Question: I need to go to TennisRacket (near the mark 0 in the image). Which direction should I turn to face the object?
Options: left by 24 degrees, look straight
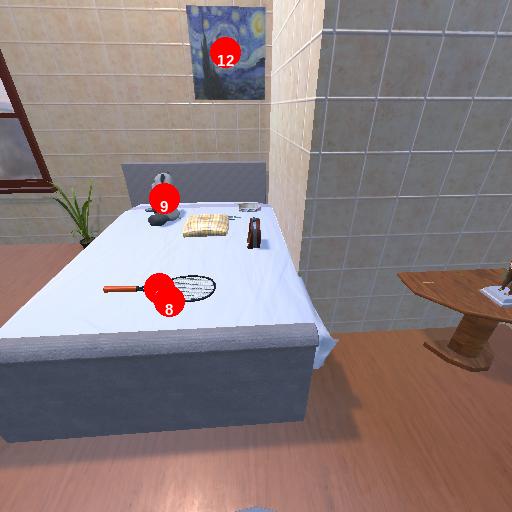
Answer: left by 24 degrees